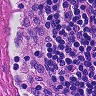
Metastatic tissue present: no